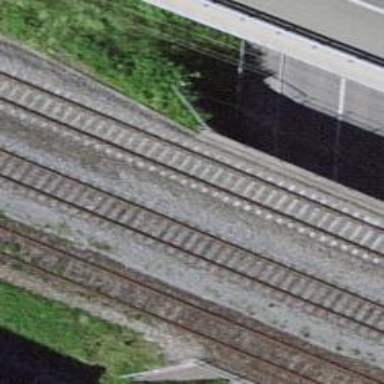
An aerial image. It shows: Bridge with single railway track electrified by contact line.